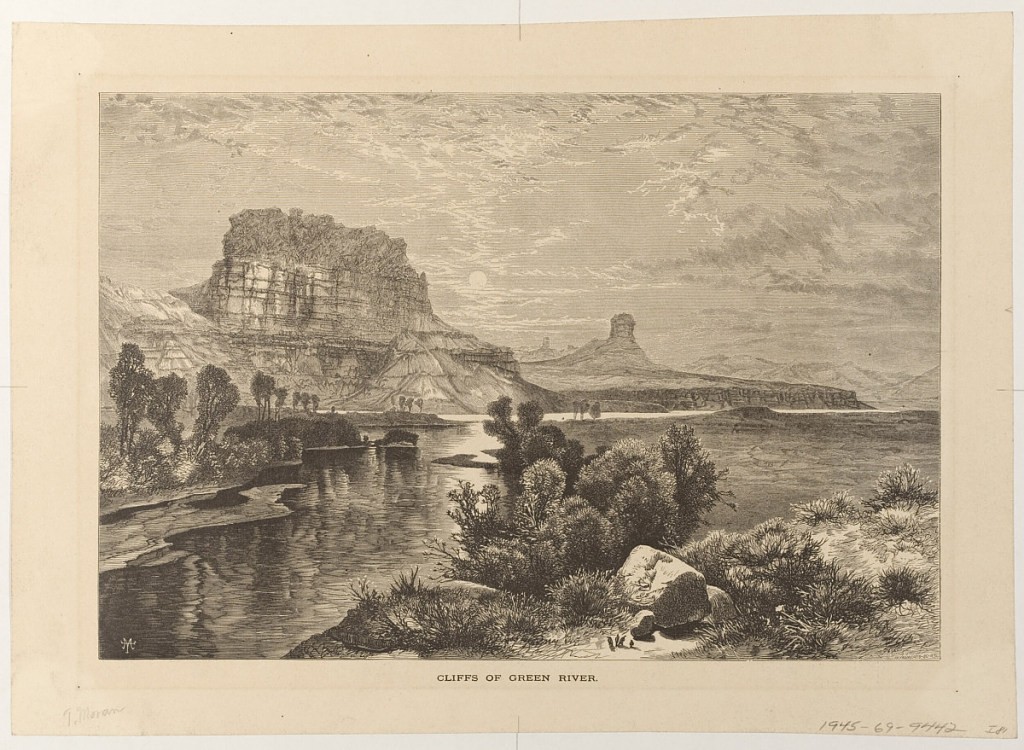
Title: Cliffs of Green River
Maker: Thomas Moran, American, b. Britain, 1837–1926
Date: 1874
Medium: Wood engraving on cream wove paper
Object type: Print
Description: Sun shines over view of river; quail can be seen by bushes and rocks on right. Canyons in the distance.